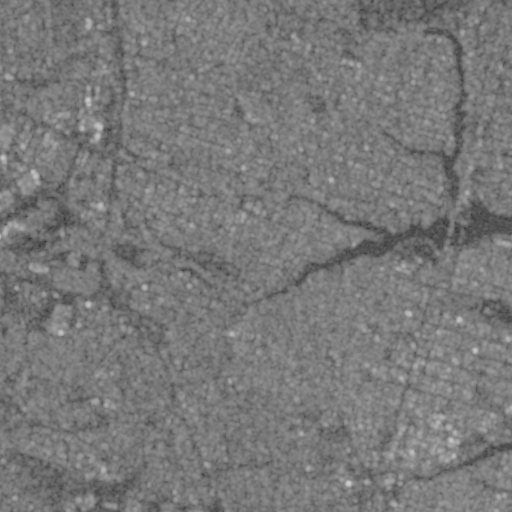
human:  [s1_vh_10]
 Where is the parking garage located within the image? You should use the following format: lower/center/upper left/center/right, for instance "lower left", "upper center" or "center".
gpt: The parking garage is located in the lower right of the image.
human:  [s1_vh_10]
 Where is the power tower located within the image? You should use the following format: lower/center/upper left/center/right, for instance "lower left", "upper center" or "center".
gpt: The power tower is located in the lower left of the image.
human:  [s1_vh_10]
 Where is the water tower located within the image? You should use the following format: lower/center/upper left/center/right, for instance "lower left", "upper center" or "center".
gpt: The water tower is located in the upper right of the image.
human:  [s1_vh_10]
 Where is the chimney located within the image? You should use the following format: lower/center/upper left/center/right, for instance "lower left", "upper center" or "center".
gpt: The chimney is located in the center right of the image.
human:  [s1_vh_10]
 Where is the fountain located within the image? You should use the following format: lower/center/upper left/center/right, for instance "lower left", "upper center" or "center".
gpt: The fountain is located in the lower right of the image.
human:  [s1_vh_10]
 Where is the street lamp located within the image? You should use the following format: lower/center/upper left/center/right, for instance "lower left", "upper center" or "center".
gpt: The street lamp is located in the center right of the image.
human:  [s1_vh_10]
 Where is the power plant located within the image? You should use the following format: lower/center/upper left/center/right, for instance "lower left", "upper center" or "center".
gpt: There is no power plant in the image.

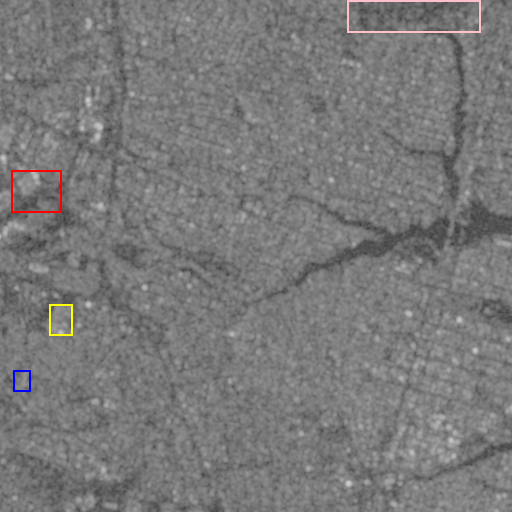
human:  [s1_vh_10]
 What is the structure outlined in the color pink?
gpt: The structure outlined in pink is a park.
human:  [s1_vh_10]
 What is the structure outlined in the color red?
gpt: The structure outlined in red is a parking lot.
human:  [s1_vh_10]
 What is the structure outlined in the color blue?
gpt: The structure outlined in blue is a power substation.
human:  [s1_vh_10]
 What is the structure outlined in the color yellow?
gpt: The structure outlined in yellow is a building.
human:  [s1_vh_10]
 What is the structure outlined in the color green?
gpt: There is no green outline.